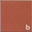
Piece: xx